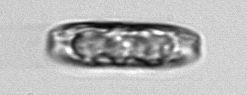
Label: pennate_morphotype1